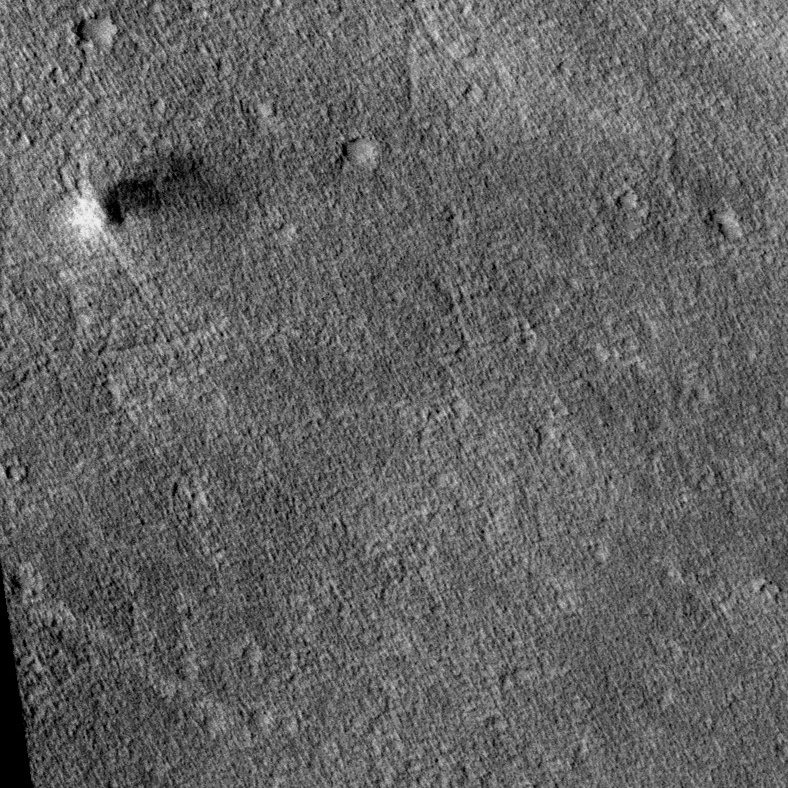
Label: dustdevil